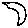
Label: moon